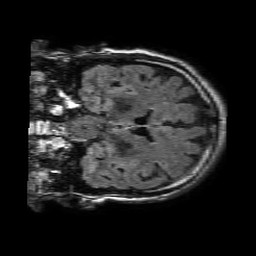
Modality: FLAIR
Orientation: coronal
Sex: male
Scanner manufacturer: philips
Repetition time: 11 s
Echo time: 0.125 s